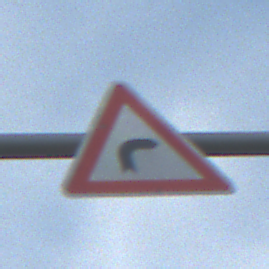
Verkehrszeichen: KurveRechts
Umgebung: Outdoor, Nature
Tageszeit: SunriseSunset
Wetter: PartlyCloudy
Licht: Natural
Jahreszeit: NotSpecified
Kontrast: MediumContrast